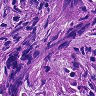
Metastatic tissue present: yes